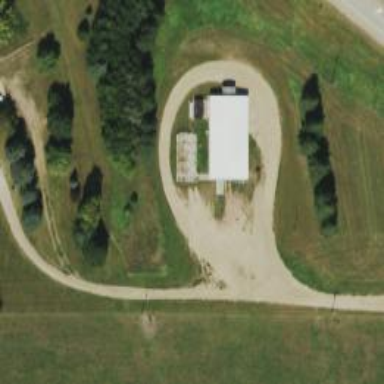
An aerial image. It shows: Veterinary facility.